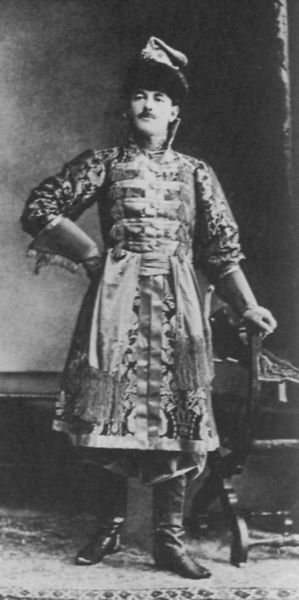
Titel: Hauptmann Bezak bei einem Kostümball
Künstler: Russischer Photograph
Schlagwörter: hand, mann, weiß, grau, handschuhe, hut, hüte, schwarz, stuhl, teppich, anzug, bart, kappe, mütze, mützen, schnurrbart, pelz, hände, portrait, porträt, boden, mantel, pose, sessel, seide, sitz, hocker, knöpfe, foto, fotografie, schwarz weiss, uniform, soldat, manschetten, stiefel, china, portät, leder, zipfel, pelzmütze, russe, zar, mongole, herrscherbild, ganzkörperportrait, rußland, kosak, csako, doloman, kosake, stiefek